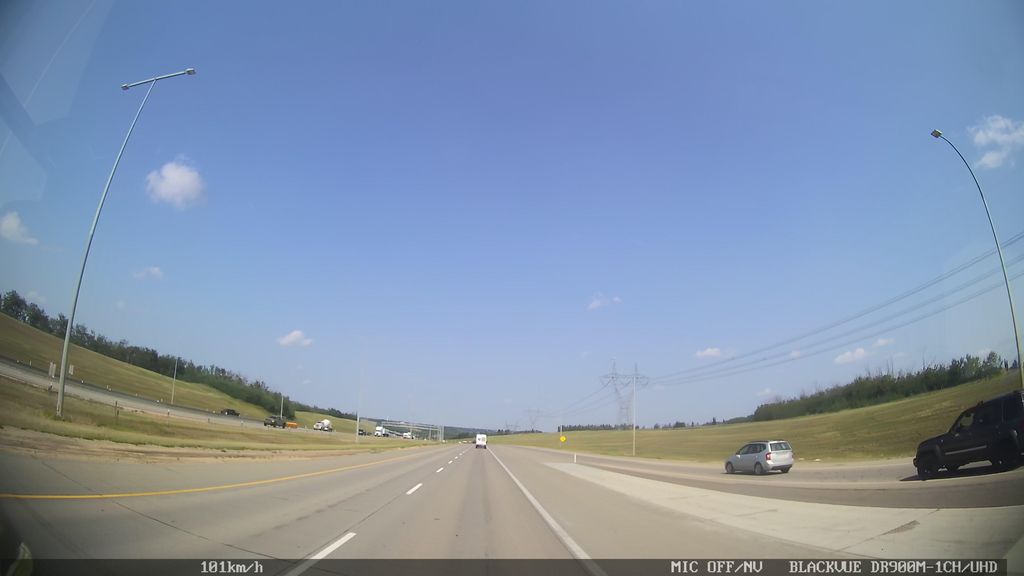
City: edmonton